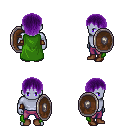
a pixel art fantasy rpg character, male body template, dark elf, purple skin, green cape, magenta pants, purple plain hairstyle, cloth bracers, brown shoes, shield, four views (front, back, left, right), 2x2 character sprite sheet, small pixel art, hard edges, no anti-aliasing